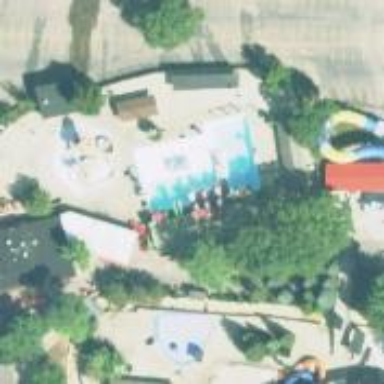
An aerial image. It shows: Water slide attraction.